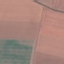
Land use / land cover class: AnnualCrop